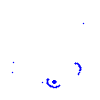
Particle: proton